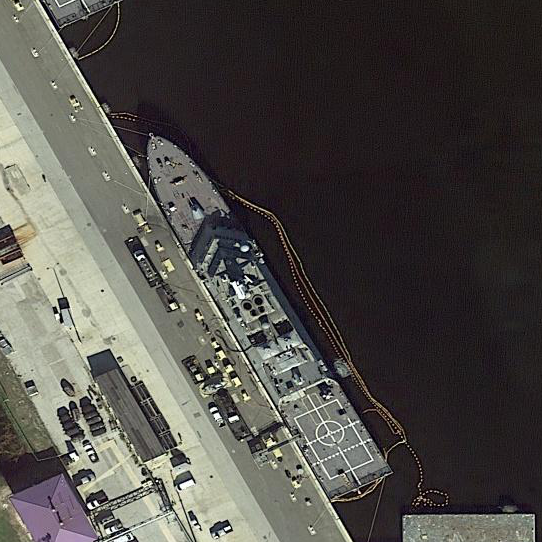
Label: Freedom-class_combat_ship